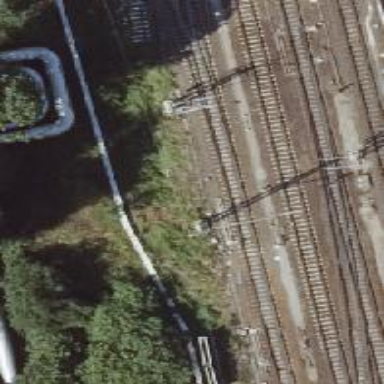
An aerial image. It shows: Railway switch with the turnout on the left side.